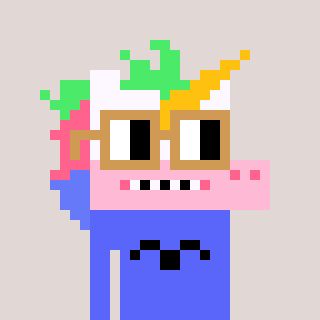
a pixel art character with square brown glasses, a unicorn-shaped head and a purple-colored body on a warm background